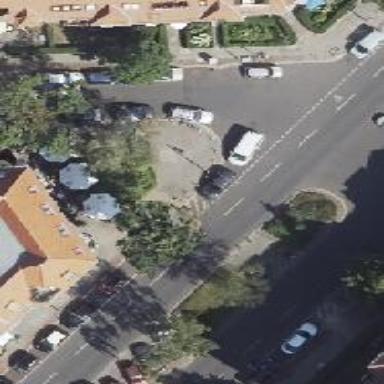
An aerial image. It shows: Asphalt footway with unmarked crossing.